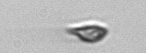
Label: Cryptophyta